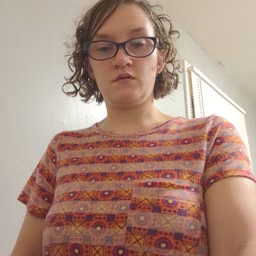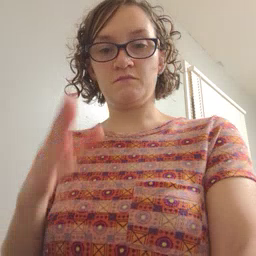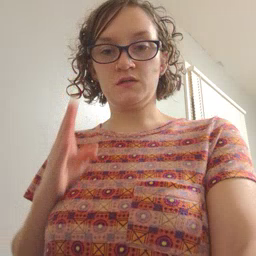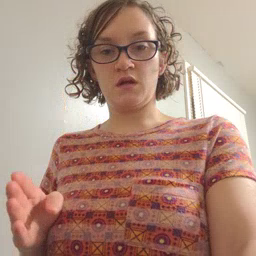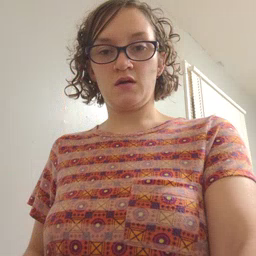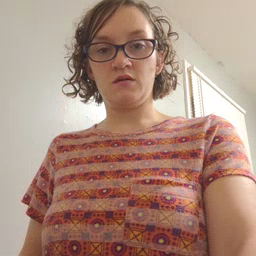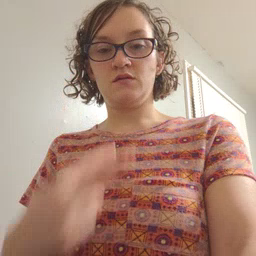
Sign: beside